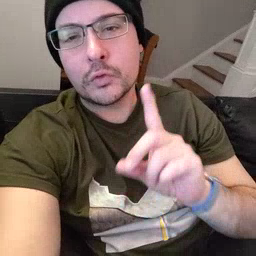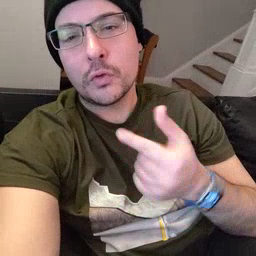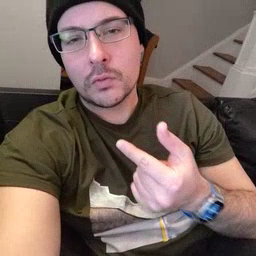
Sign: dog